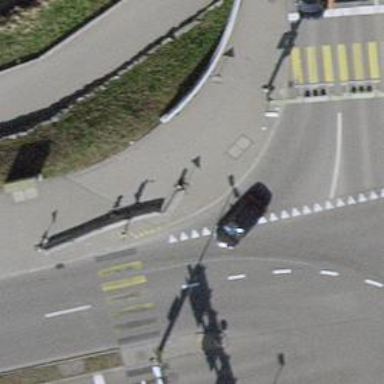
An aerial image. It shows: Asphalt sidewalk path.